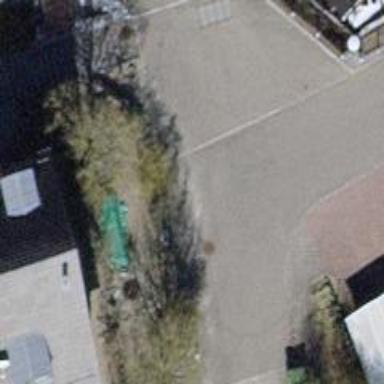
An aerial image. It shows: Driveway that serves as road with no sidewalks.